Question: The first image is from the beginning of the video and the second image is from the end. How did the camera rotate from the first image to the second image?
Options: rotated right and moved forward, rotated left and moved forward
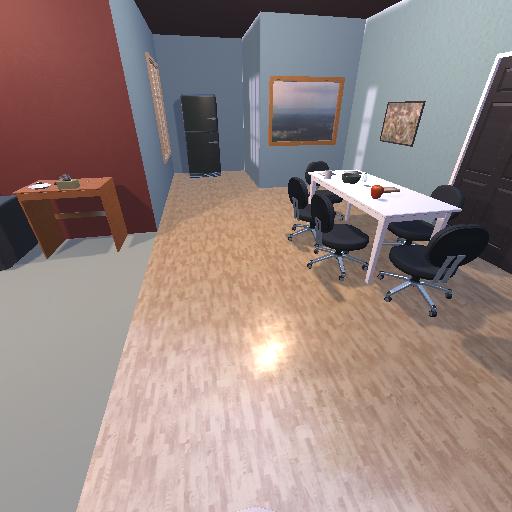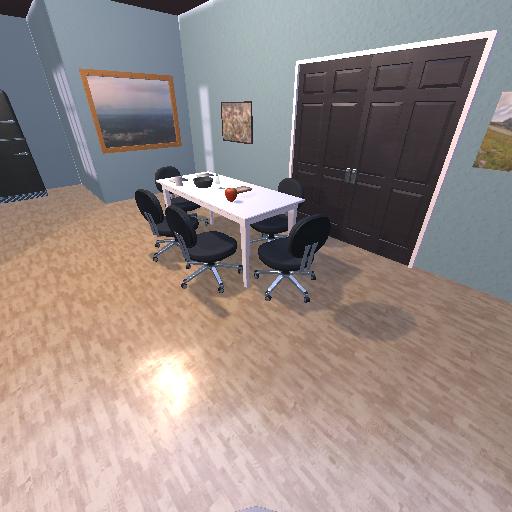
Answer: rotated right and moved forward